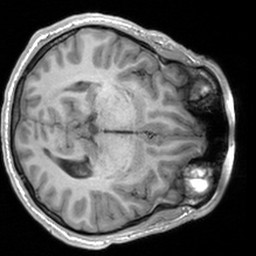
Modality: T1w
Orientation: axial
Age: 21
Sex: male
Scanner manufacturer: siemens
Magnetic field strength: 3 T
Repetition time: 1.9 s
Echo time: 0.00226 s